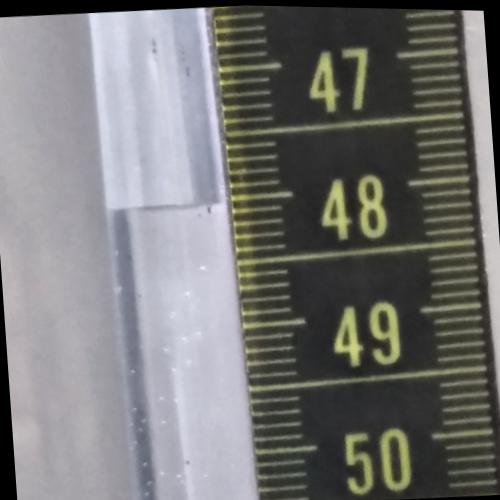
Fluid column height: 48.0 cm